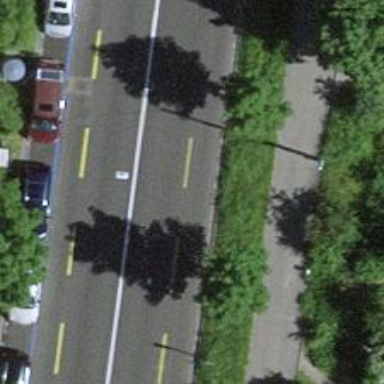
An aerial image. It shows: Secondary road with separate asphalt sidewalk.